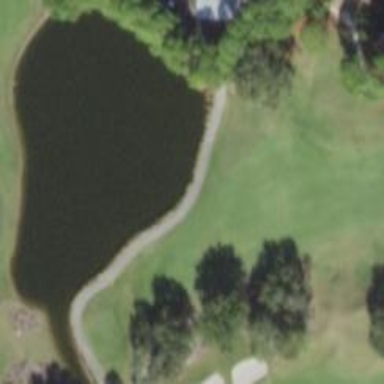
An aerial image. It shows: Service road designated as golf cart path.